Question: I have the following setting:
A CallRegistry bean that has TrunkBean in it and TrunkBean has Operator bean.
In my criteria Im adding:
'''
criteria.createAlias("callRegistry.trunk", "trunk");
criteria.createAlias("trunk.operator", "op");
'''
I need to use GSON on the resulting list to populate a datatable but the problem is the resulting list always return the TrunkBean, OperatorBean and CallRegistry inside a Object.
.
resultadoQuery is the queryResult after list()
troncoBean is trunk, operadora is operator, rlBean is callRegistry
What can I do to maybe filter this and get only the CallRegistry bean to come in the result?
Is this even possible? Is there other alternatives to this problem?
This is also being done (and commenting these two lines solves the problem):
'''
total = (Number) criteria.setProjection(Projections.rowCount()).uniqueResult();
criteria.setProjection(null)
'''
Why is this breaking?
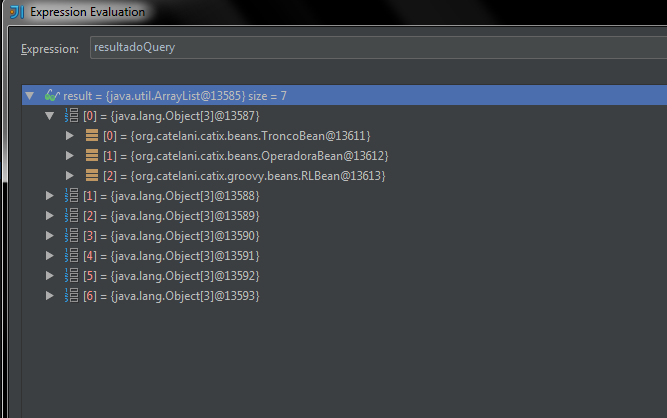
Answer: When you called the 'criteria.setProjection(null);' the 'ResultTransformer' was configured with the 'PassThroughResultTransformer' and this transformer just returns an 'array' with the aliases you declared.
You only set the projection of a criteria, if you want to specify that the query results will be a projection (scalar in nature). The individual components contained within the given projection determines the overall "shape" of the query result.
Example, in the first line you commented 'total = (Number) criteria.setProjection(Projections.rowCount()).uniqueResult();', the result would be the number of rows your query would return, just like 'SELECT count(*)'.
Details on how to use projections: <URL>